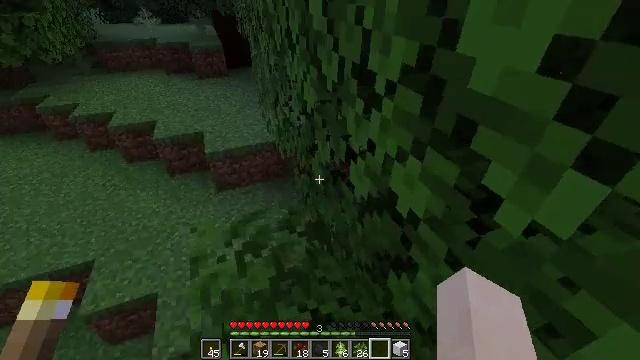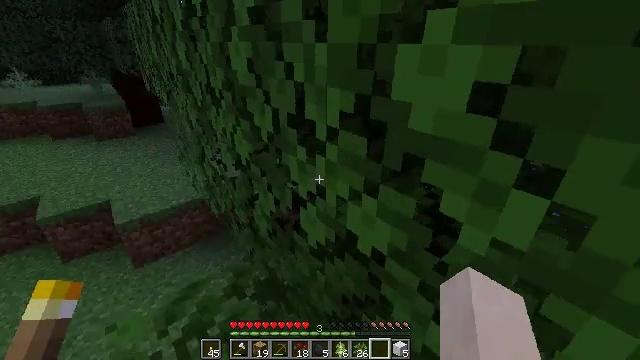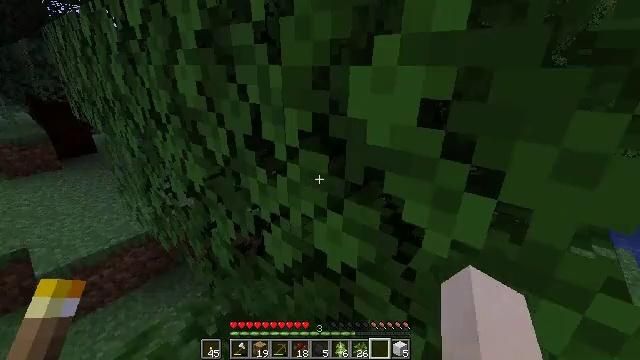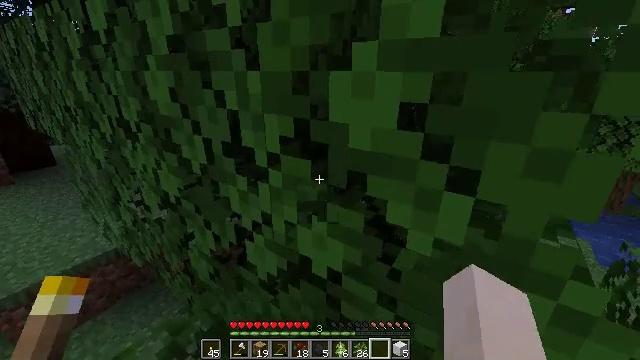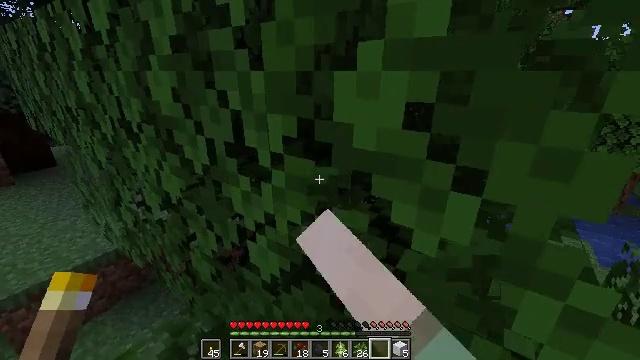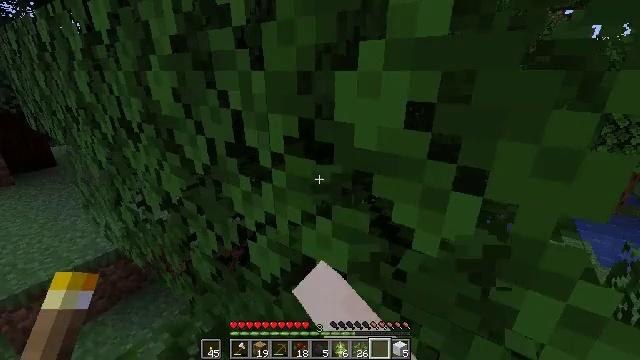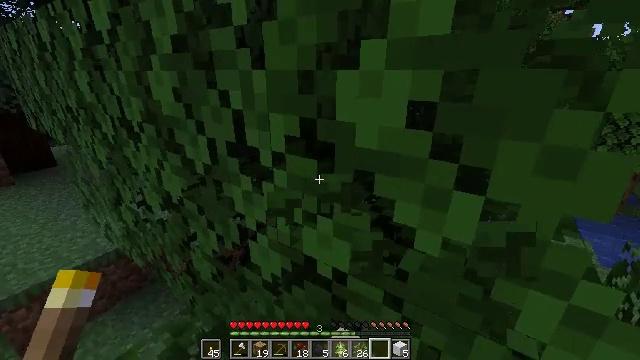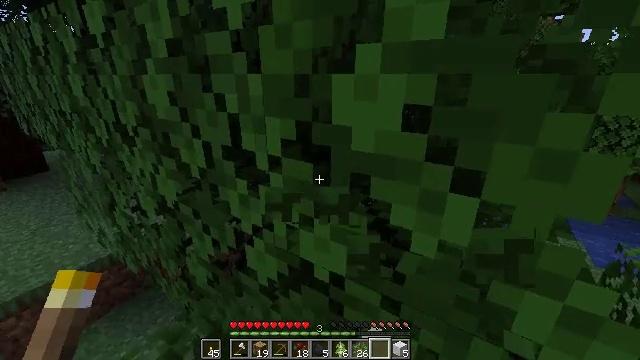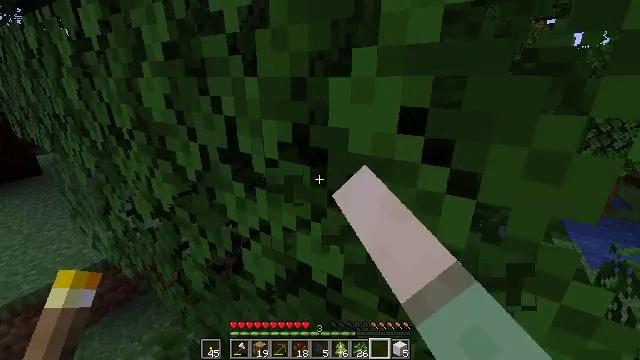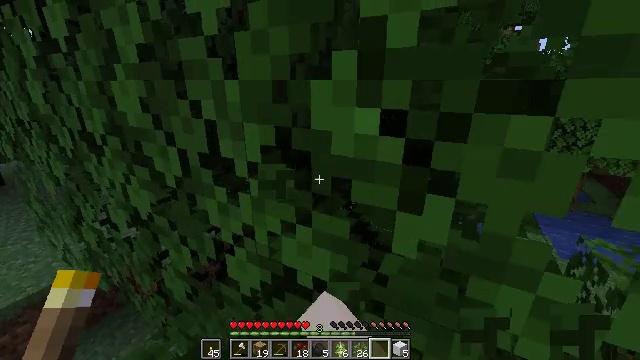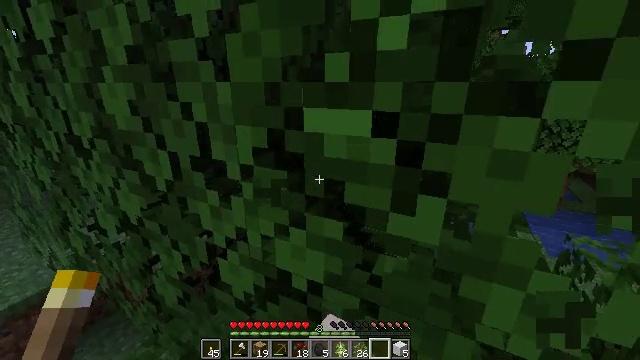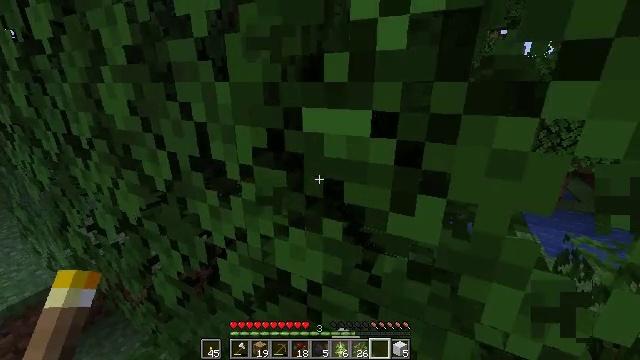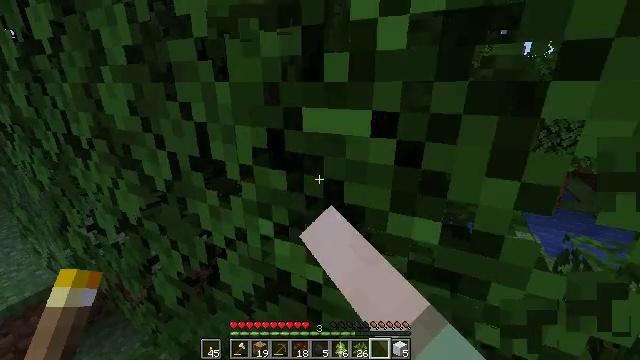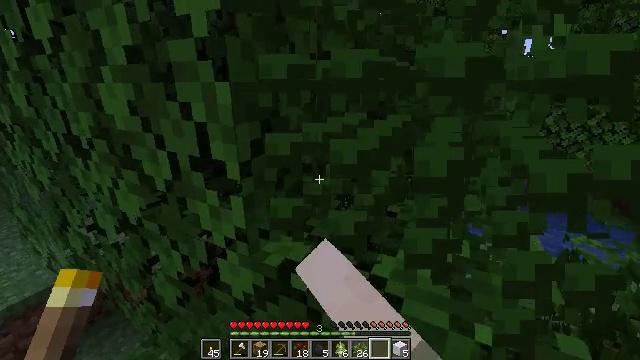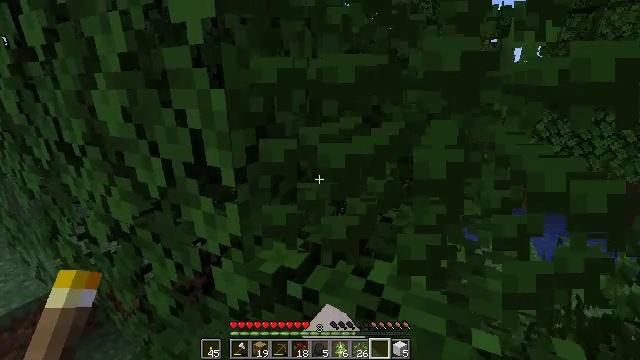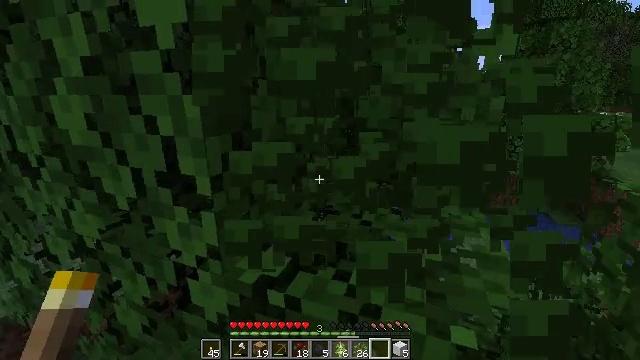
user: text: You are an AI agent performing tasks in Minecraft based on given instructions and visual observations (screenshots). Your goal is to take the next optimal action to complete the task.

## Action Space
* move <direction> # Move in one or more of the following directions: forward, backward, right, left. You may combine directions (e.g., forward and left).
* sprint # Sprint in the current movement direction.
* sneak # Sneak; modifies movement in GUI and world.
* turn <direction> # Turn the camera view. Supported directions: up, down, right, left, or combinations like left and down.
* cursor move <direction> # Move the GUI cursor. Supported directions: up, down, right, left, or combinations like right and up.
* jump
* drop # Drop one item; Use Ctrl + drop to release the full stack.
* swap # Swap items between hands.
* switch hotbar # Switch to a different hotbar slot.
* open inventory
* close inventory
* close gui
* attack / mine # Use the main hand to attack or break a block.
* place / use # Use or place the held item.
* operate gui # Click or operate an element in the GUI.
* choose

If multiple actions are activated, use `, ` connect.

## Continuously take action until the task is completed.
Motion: motion action
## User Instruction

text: Remove oak leaves from branches.
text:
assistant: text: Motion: turn right and up
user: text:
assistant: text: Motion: turn right and up
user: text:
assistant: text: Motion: turn right and up, attack / mine
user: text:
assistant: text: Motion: attack / mine
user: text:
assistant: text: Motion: attack / mine
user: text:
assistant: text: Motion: attack / mine
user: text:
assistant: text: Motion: attack / mine
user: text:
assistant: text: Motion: attack / mine
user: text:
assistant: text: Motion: turn right, attack / mine
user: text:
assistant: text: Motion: turn right, attack / mine
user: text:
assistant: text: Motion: attack / mine
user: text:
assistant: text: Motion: attack / mine
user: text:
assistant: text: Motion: attack / mine
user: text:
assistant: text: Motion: turn right and up, attack / mine
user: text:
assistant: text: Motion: turn right and up
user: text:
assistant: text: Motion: turn right
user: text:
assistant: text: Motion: move forward, turn right
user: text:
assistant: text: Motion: move forward, turn right
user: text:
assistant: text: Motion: move forward, turn right and down
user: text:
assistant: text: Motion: move forward, turn right and down
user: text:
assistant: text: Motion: move forward, turn right and down, jump
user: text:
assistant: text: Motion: move forward, jump
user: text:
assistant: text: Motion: move forward
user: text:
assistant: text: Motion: move forward
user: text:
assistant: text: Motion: move forward, turn left and down
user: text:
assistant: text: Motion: move forward, turn left and down
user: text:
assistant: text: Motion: move forward, turn left and down
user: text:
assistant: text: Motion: move forward, turn down
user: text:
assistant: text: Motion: move forward, turn left and down
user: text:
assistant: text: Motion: move forward, turn left, jump